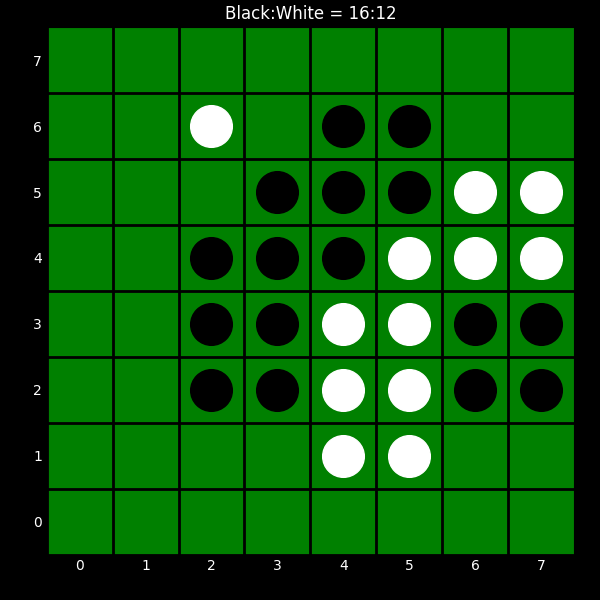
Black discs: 16
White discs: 12